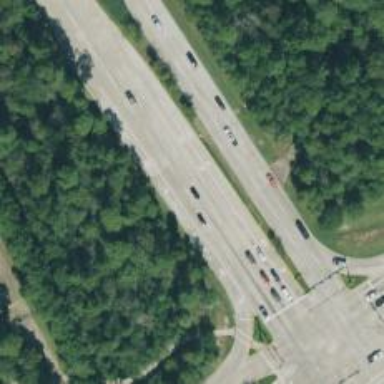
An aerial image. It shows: Primary highway that is also expressway.